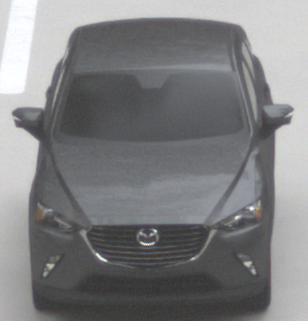
Make: Mazda
Model: CX-3 SKYACTIV-G 120
Detailed model: CX-3 (DK)
Model produced from: 2015/06
Model produced until: 2018/06
Doors: 5
Color: gray
Road condition: dry road
Daytime: morning or afternoon
Contrast: low contrast